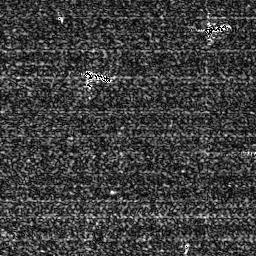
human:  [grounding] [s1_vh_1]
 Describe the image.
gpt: In the satellite image, there is  <ref>1 medium ship </ref> <box>[[31, 25, 44, 34, 0]]</box> located at center,  <ref>1 small ship </ref> <box>[[78, 7, 89, 13, 0]]</box> located at top right.